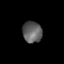
Tissue: lung
Cell type: Endothelial cells
Senescence score: 0.5715
Nuclear area (px): 403
Mean DAPI intensity: 95.826